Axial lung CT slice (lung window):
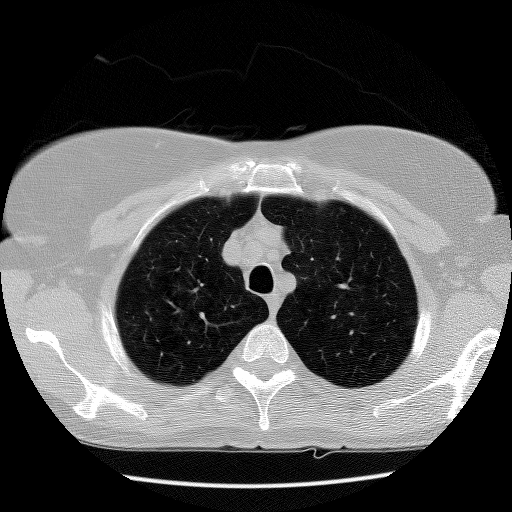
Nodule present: no